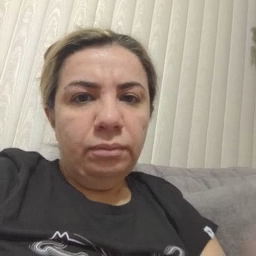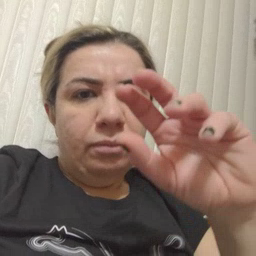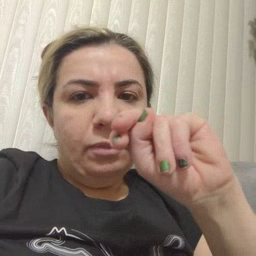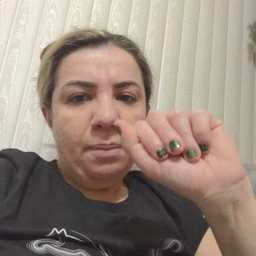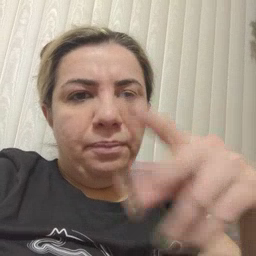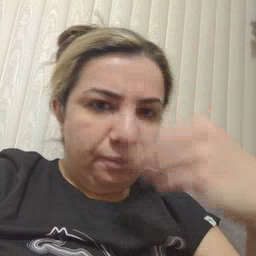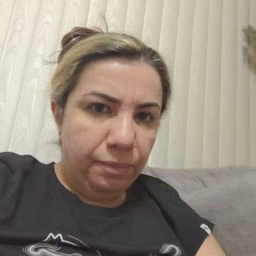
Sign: nap